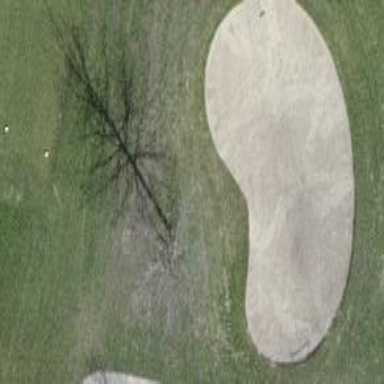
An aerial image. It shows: Bunker on golf course.